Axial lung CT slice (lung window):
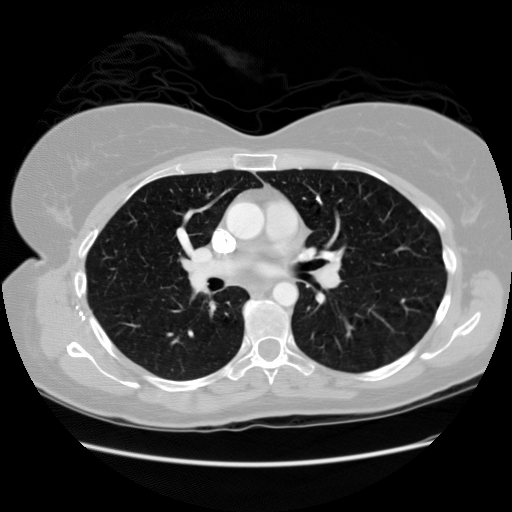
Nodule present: no